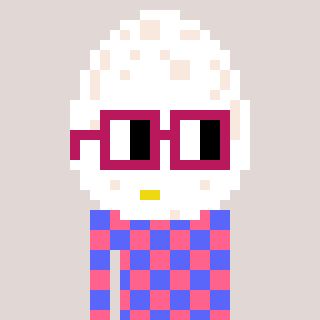
a pixel art character with square dark red glasses, a egg-shaped head and a purple-colored body on a warm background